Field crop: tomato
Growth stage: 2
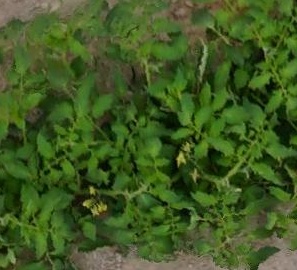
Species: tomato